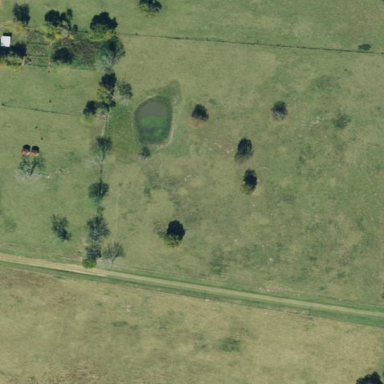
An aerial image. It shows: Pasture covered in meadow.